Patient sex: F
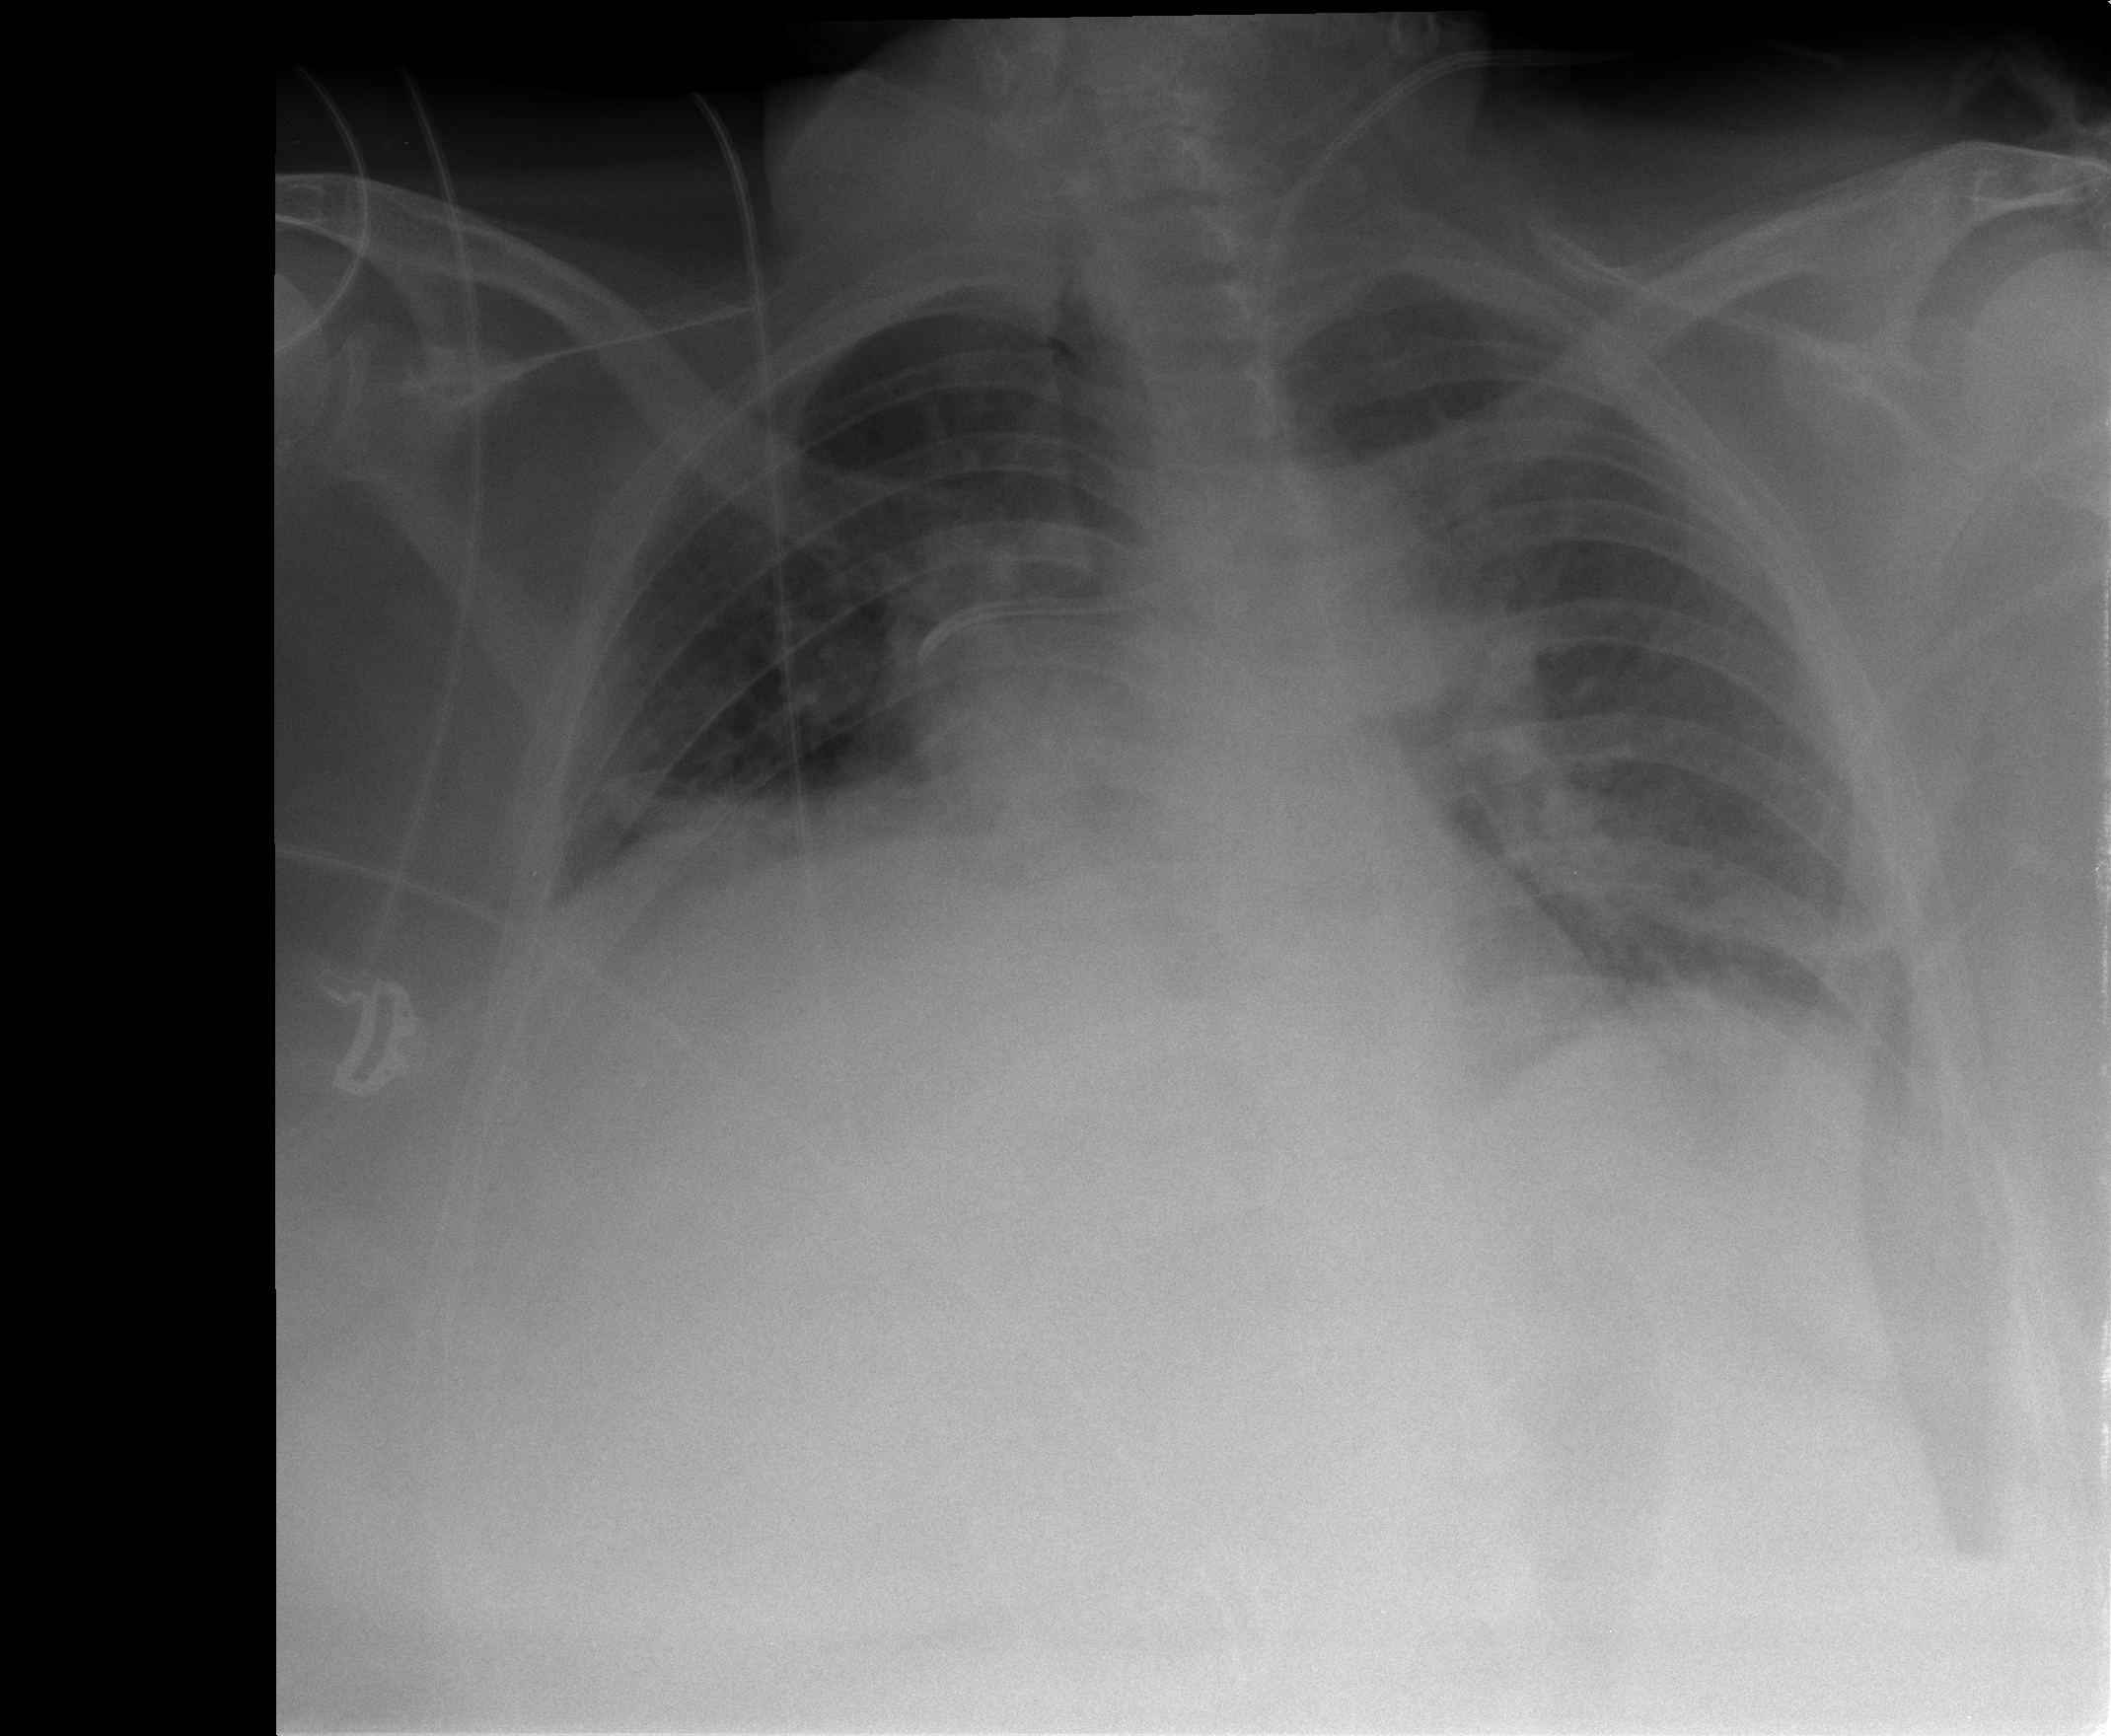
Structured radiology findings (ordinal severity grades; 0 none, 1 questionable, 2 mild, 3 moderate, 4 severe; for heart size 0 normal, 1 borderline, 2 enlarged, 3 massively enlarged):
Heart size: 0
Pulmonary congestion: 0
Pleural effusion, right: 3
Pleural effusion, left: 2
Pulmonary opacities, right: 3
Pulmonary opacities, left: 0
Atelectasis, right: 3
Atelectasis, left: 2